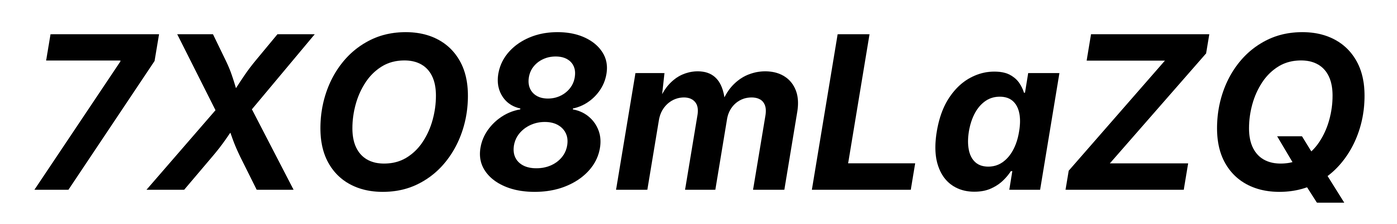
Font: Inter-Italic_Bold_Italic